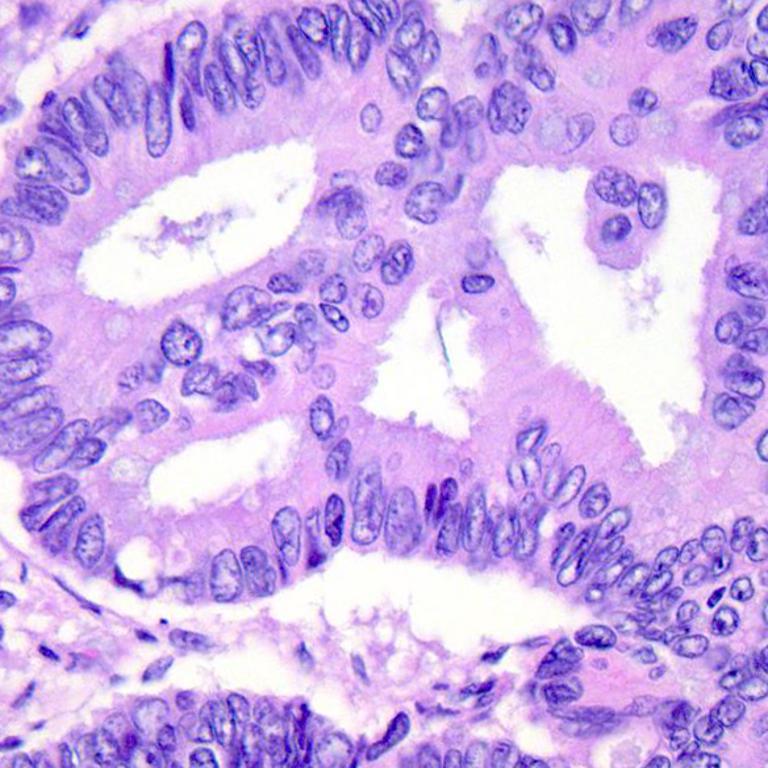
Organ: colon
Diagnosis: adenocarcinomas